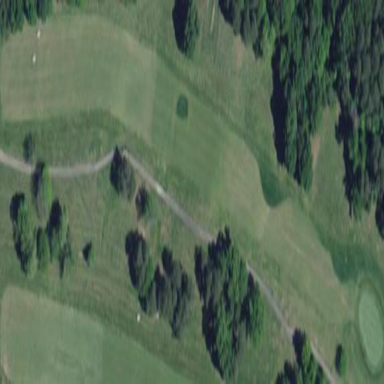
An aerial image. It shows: Grassy area designated as golf fairway.